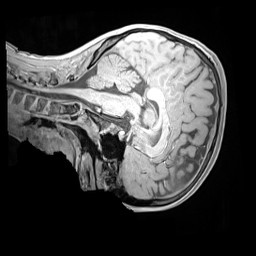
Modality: MP2RAGE
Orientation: sagittal
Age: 10
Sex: male
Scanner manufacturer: siemens
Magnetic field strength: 3 T
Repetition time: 4 s
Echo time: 0.00303 s